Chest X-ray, PA view. Patient: 63 years old, sex M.
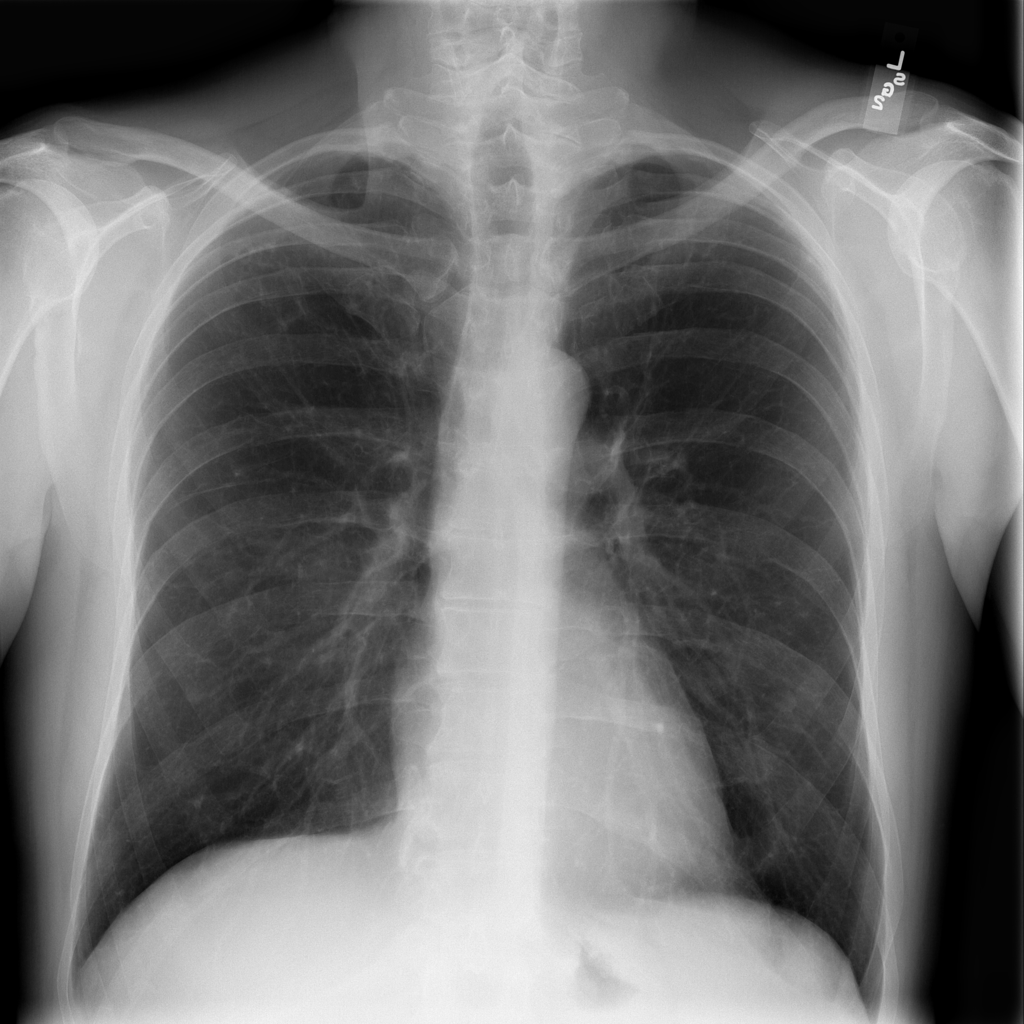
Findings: No Finding